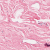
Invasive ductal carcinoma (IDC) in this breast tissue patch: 0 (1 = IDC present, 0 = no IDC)